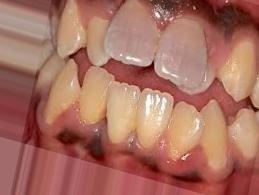
Condition: Tooth Discoloration